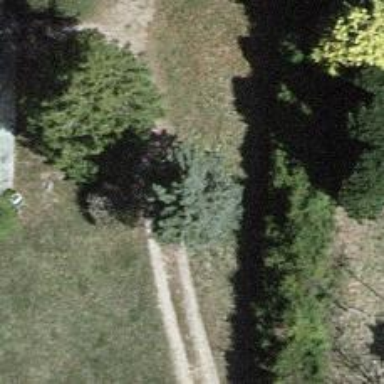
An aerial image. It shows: Needle-leaved tree in natural setting.